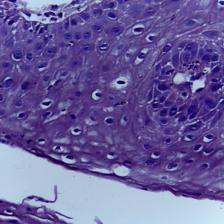
Diagnosis: OSCC